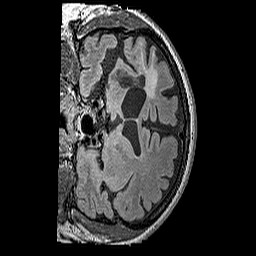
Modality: FLAIR
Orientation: coronal
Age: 57
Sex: male
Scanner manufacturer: siemens
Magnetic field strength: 3 T
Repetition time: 6 s
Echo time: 0.388 s